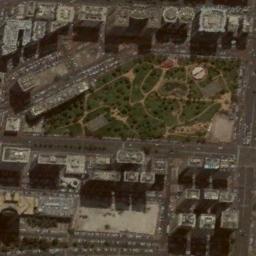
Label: commercial_area